Interaction volume radius: 10 \u00c5
Interaction volume height: 20 \u00c5
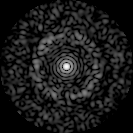
Disorder parameter: 0.8208